Aerial crown-view tile of a tropical tree (Barro Colorado Island, Panama), acquired 20241014:
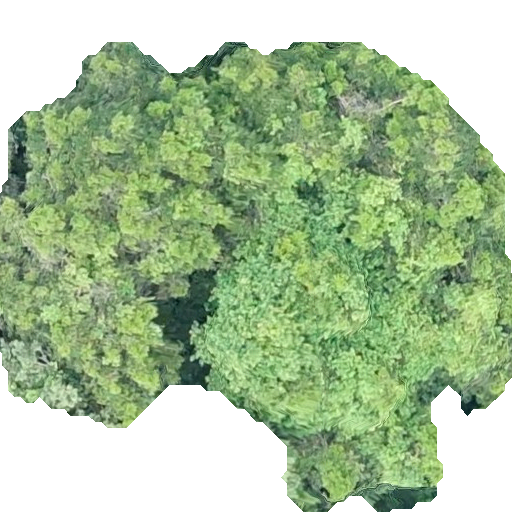
Species: Brosimum alicastrum
GBIF accepted scientific name: Brosimum alicastrum
Crown area: 288.924 m²